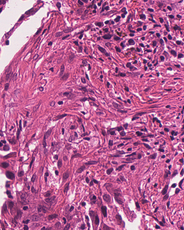
Tumor epithelial tissue: no
Tumor-associated stroma tissue: yes
Normal tissue: no